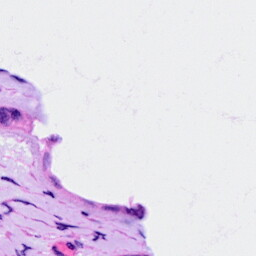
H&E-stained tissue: Ovarian